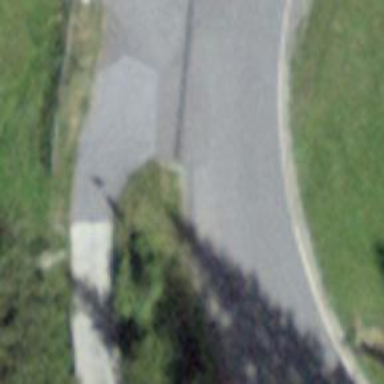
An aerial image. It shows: Bus stop with platform for public transport.